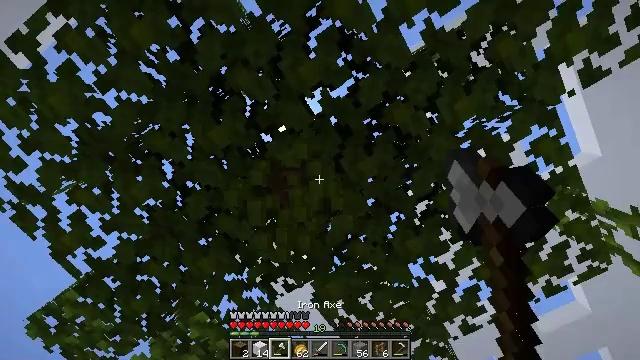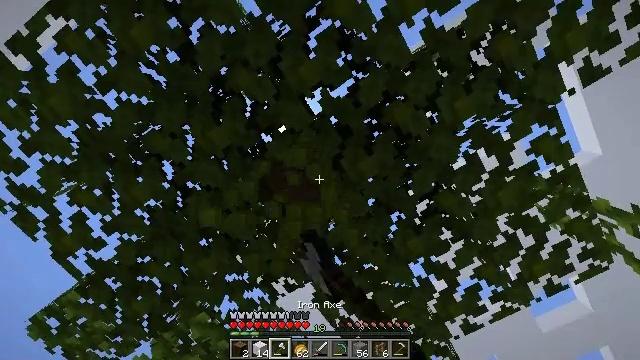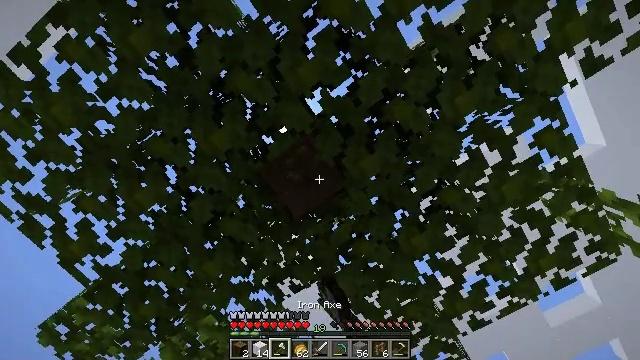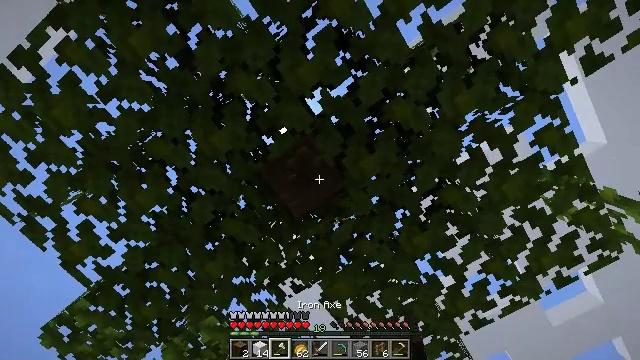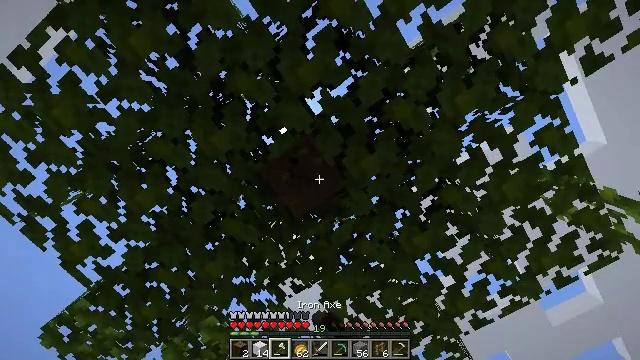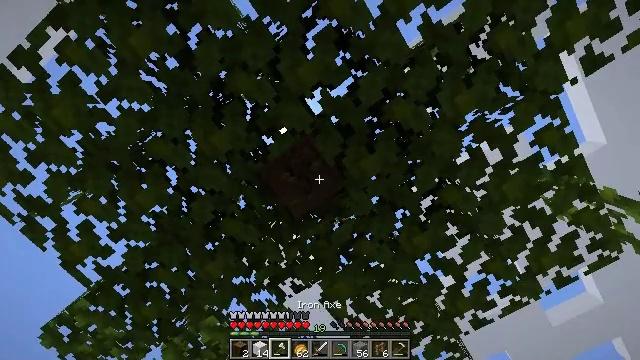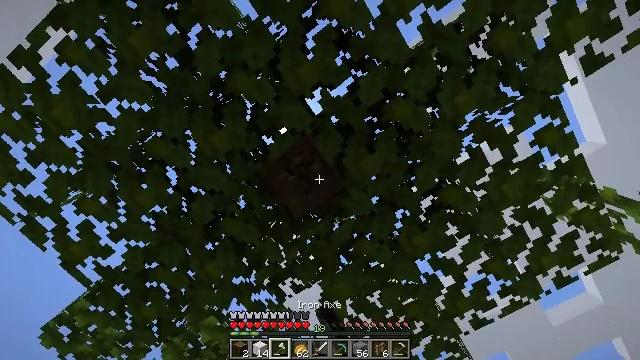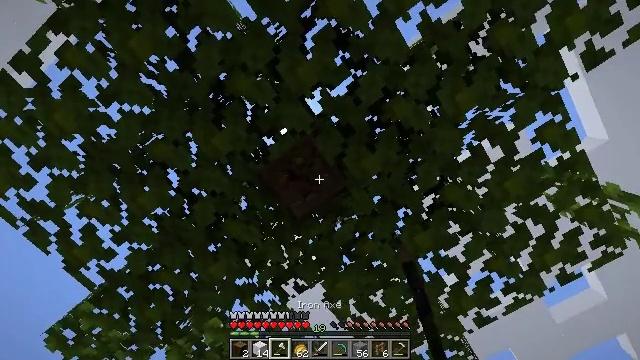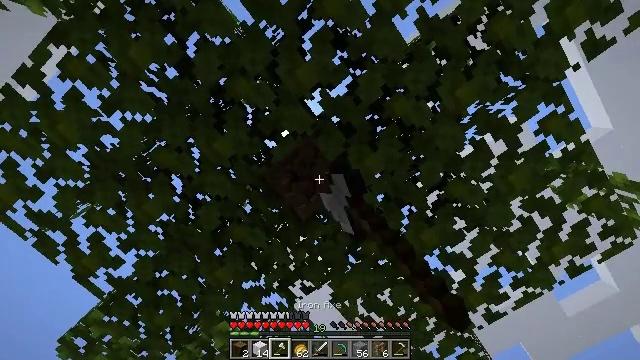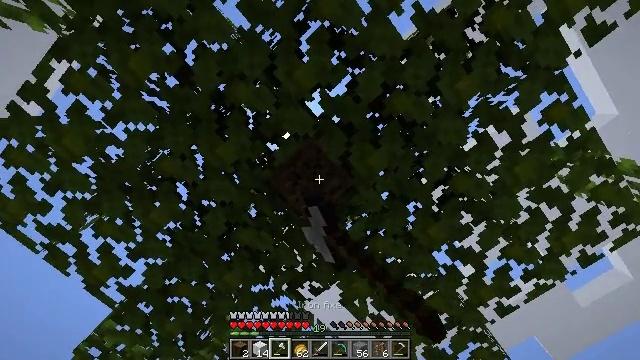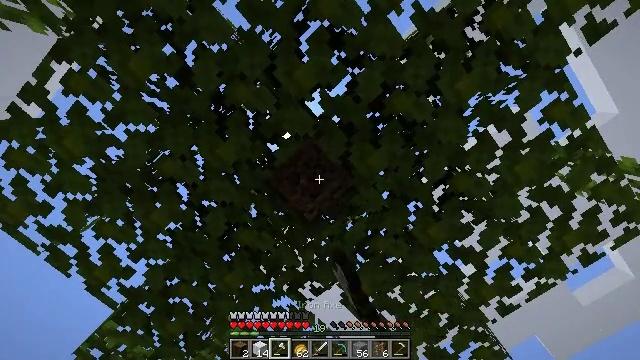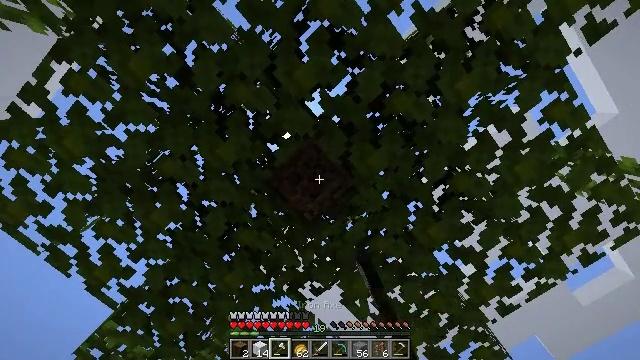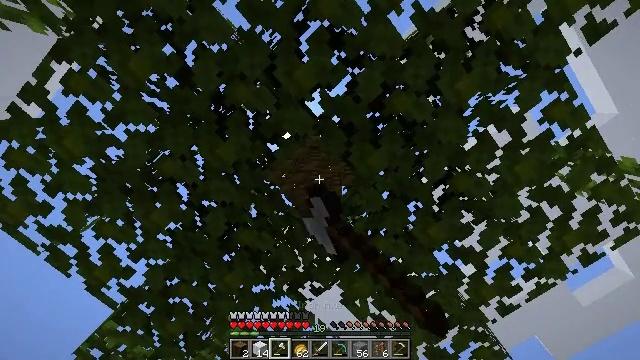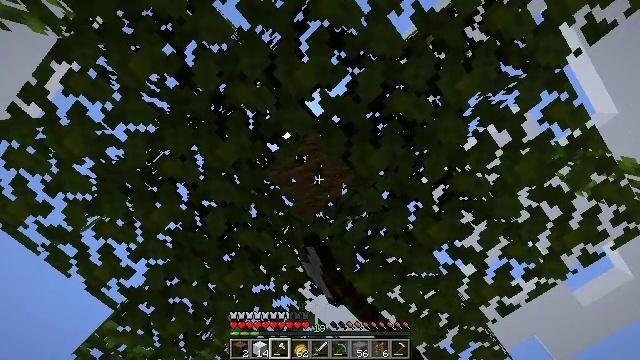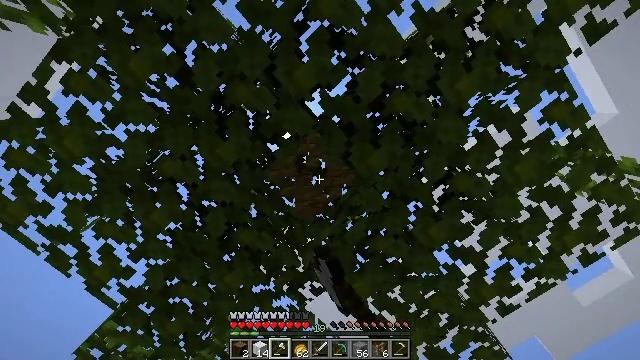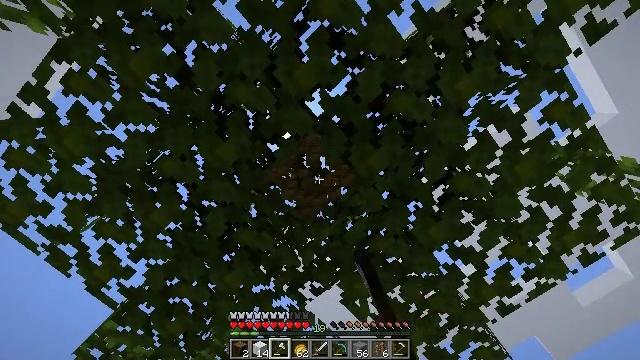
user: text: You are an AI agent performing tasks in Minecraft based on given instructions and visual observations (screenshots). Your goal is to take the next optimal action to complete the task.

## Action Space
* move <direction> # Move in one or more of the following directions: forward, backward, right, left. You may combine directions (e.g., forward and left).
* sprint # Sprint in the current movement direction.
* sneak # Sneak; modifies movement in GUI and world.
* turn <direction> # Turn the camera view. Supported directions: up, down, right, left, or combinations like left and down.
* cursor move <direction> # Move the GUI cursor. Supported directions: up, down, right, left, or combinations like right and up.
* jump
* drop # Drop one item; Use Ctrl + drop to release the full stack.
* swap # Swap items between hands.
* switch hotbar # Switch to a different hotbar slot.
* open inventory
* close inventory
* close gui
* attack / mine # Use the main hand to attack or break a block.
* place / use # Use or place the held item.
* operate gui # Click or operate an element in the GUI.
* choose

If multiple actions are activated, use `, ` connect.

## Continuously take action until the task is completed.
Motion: motion action
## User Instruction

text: Chop down a jungle log from the jungle tree.
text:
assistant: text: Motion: attack / mine
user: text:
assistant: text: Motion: turn left, attack / mine
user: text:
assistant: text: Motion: attack / mine
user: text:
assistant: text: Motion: attack / mine
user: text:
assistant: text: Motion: attack / mine
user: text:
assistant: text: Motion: attack / mine
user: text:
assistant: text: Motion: attack / mine
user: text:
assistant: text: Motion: turn left, attack / mine
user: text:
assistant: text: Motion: turn left, attack / mine
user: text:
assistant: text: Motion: attack / mine
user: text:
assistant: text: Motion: attack / mine
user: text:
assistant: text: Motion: attack / mine
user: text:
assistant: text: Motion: attack / mine
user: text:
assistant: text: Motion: attack / mine
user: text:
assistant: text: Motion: attack / mine
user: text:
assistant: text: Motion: attack / mine
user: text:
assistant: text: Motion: attack / mine